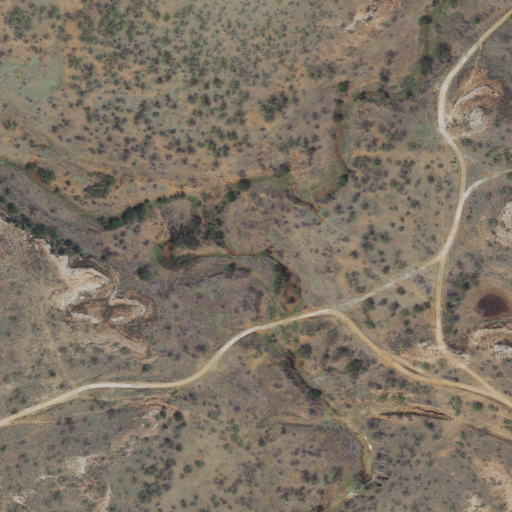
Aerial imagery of valley in Texas named Price Canyon containing only shrub